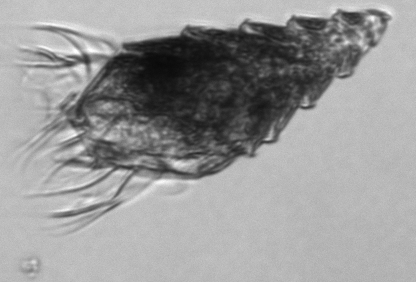
Label: Laboea_strobila